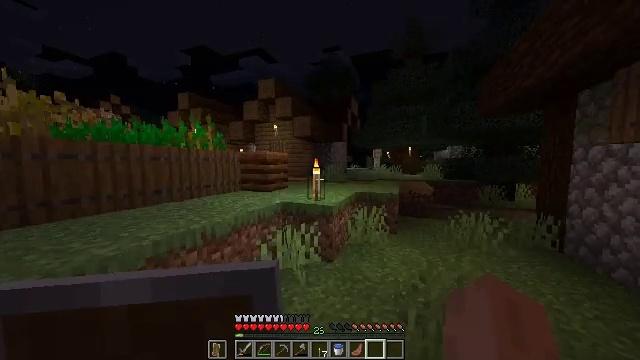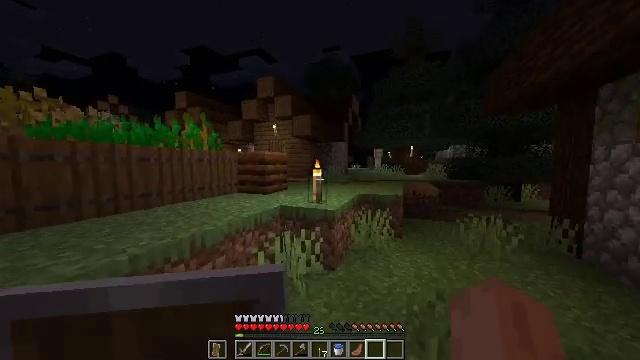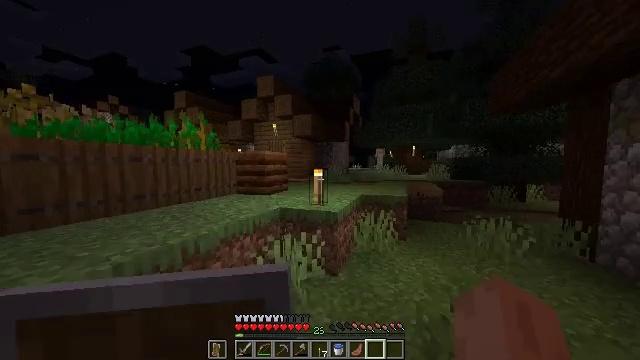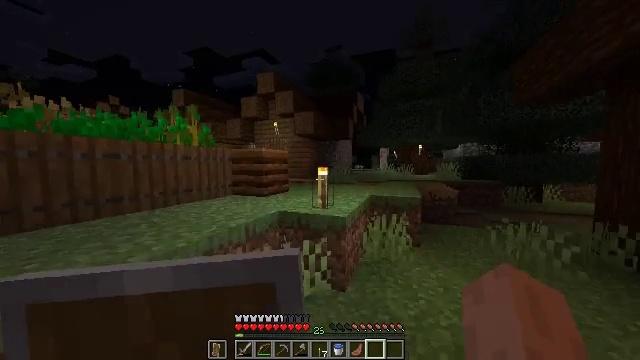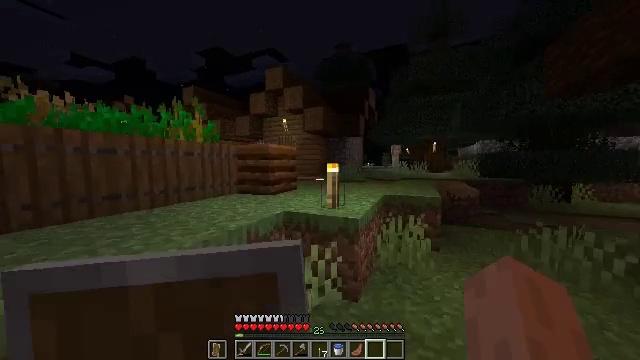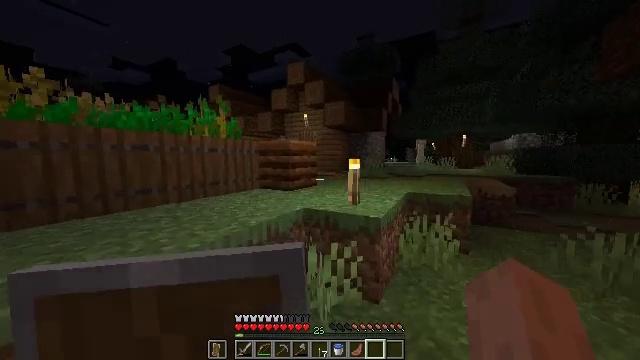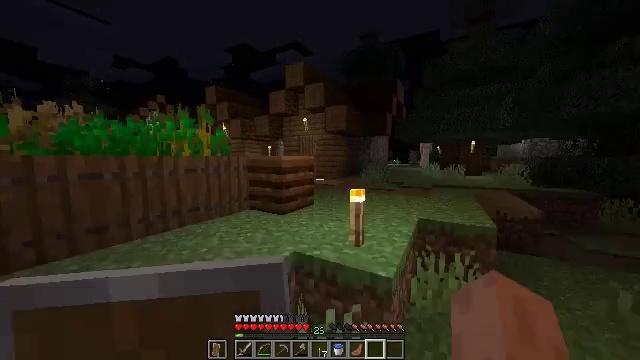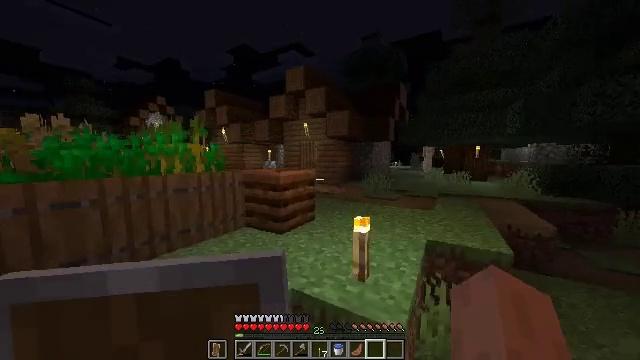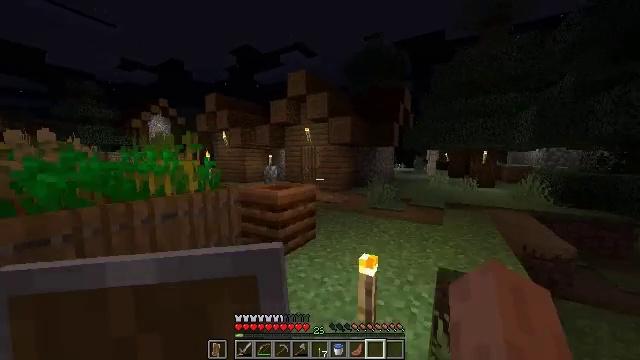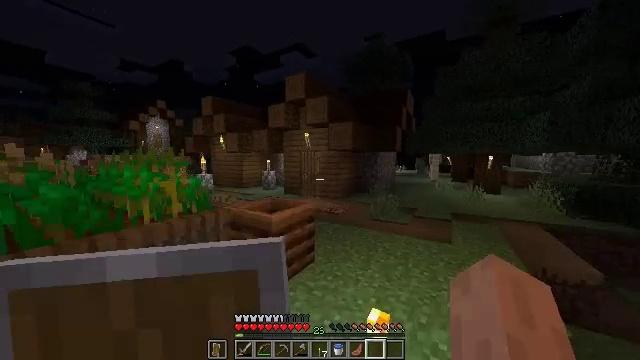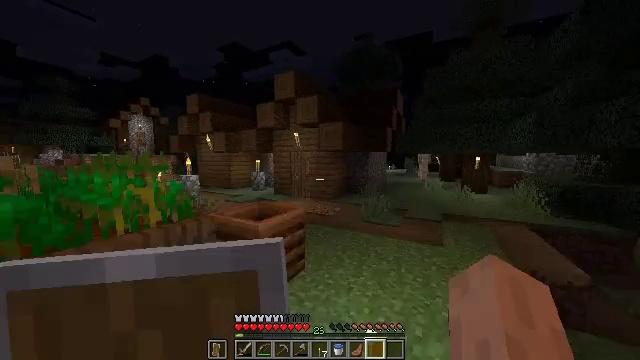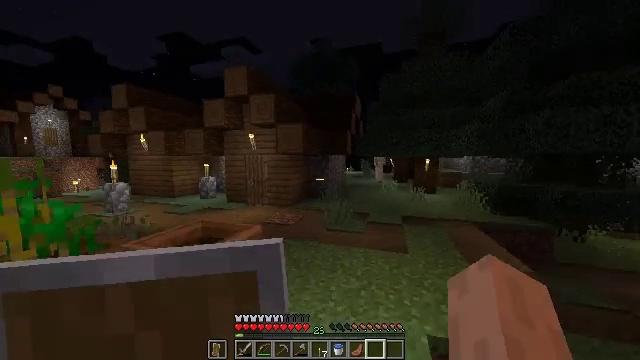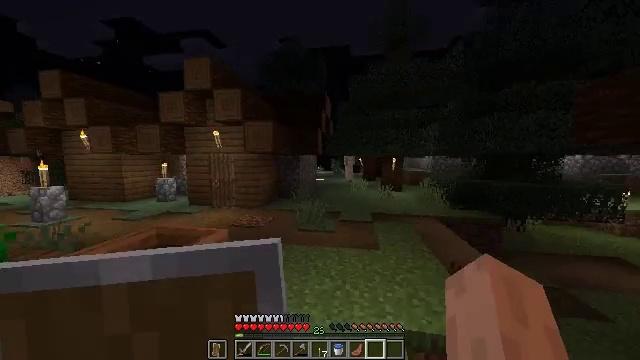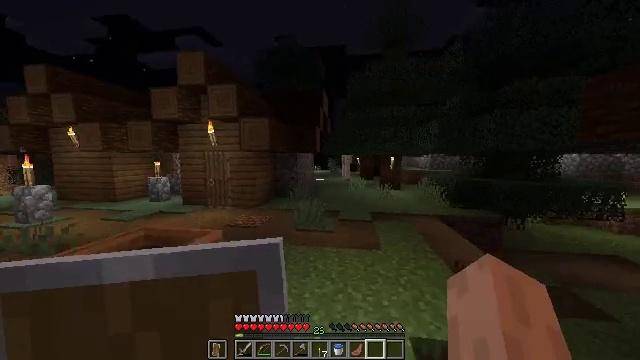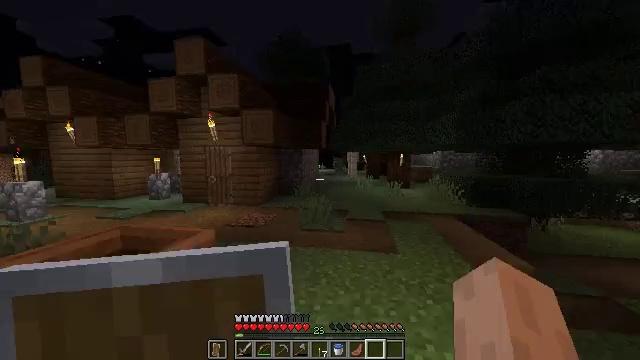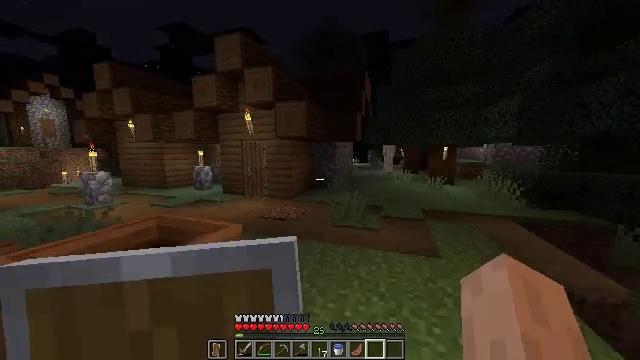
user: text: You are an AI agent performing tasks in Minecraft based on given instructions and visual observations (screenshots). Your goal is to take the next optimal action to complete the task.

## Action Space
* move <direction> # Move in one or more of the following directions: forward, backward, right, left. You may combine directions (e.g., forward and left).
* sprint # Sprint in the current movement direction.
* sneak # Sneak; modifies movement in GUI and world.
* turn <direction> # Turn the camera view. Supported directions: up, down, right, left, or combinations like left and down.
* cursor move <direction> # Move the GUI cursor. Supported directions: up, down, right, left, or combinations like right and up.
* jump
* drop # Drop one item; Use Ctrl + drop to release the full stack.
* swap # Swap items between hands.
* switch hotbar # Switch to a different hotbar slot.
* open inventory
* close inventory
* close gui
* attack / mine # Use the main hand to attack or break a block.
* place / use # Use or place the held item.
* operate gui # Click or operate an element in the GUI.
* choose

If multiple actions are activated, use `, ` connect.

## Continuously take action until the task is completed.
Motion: motion action
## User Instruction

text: Make an iron door by arranging iron ingots in the crafting table.
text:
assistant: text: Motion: move forward
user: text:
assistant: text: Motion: move forward
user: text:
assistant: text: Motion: move forward
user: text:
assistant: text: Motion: move forward, turn left
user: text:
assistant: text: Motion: move forward, turn left and down
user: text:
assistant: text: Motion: move forward, jump
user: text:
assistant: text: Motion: move forward, jump
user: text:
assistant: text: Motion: move forward, jump
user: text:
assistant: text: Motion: move forward, jump
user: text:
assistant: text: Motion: move forward, turn right
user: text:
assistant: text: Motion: move forward, turn right
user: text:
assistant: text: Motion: move forward, turn right
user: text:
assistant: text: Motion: move forward and move right
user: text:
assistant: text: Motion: move forward and move right, turn left
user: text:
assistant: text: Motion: move forward and move right, turn left and down
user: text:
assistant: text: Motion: move forward, turn left
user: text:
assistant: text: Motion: move forward, turn left
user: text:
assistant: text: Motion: move forward, turn left and down
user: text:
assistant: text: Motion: move forward, turn left
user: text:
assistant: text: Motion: move forward, turn right
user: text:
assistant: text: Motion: move forward, turn right and up
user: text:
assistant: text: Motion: move forward, turn left and down
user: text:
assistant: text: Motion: move forward, turn left
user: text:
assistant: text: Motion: move forward, sprint, turn left
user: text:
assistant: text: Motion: move forward, sprint, turn left
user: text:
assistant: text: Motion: move forward, sprint
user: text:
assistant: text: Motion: move forward
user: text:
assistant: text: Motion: move forward
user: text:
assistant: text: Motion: move forward
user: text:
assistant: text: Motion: move forward, turn left